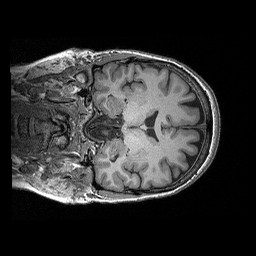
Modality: T1w
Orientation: coronal
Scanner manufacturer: siemens
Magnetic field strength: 3 T
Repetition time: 2.3 s
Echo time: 0.00298 s